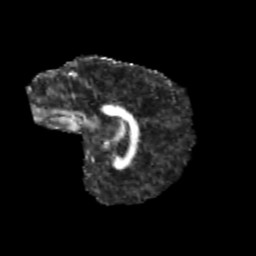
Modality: FA
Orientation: sagittal
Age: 11
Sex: female
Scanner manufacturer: siemens
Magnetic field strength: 3 T
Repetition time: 3.8 s
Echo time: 0.07 s